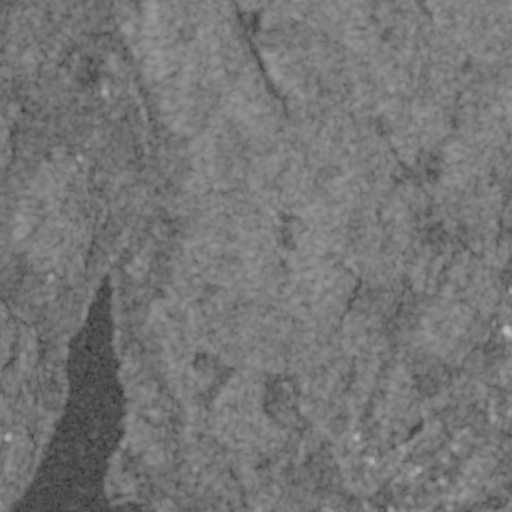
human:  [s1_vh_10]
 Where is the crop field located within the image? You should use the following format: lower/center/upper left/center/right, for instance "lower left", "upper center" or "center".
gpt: The crop field is located in the upper right of the image.
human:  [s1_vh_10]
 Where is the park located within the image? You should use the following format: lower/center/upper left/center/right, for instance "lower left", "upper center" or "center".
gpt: The park is located in the lower right of the image.
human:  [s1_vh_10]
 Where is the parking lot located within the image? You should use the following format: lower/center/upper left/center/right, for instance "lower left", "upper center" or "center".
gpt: The parking lot is located in the lower right of the image.
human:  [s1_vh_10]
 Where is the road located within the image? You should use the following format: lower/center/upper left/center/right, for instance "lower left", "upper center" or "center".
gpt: There is no road in the image.

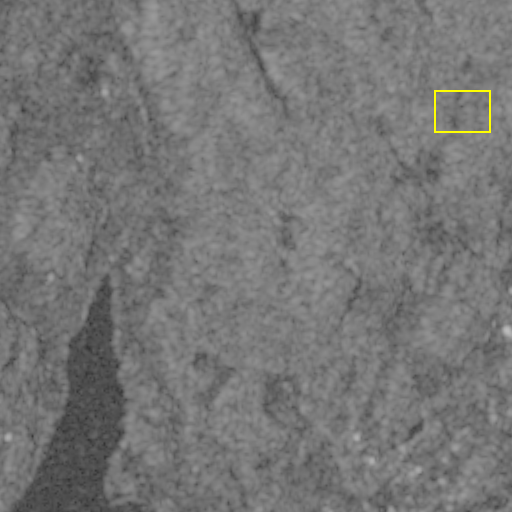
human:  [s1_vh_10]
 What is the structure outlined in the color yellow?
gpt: The structure outlined in yellow is a crop field.
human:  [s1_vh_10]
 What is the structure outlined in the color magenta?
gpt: There is no magenta outline.